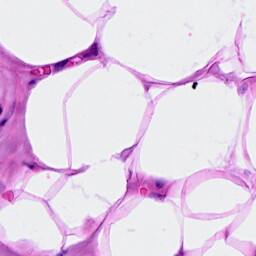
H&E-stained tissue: Breast